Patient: sex M, age 31
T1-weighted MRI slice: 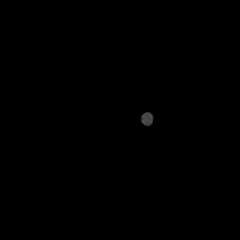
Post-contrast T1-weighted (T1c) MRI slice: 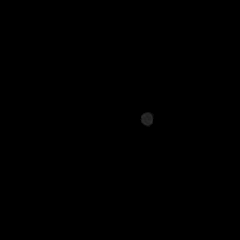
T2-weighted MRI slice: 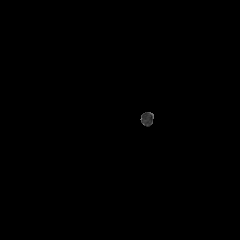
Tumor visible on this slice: no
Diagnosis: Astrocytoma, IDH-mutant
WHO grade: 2